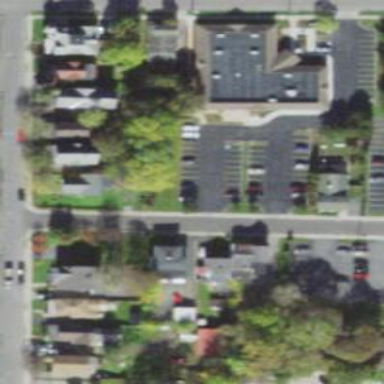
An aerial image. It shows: Parking space.